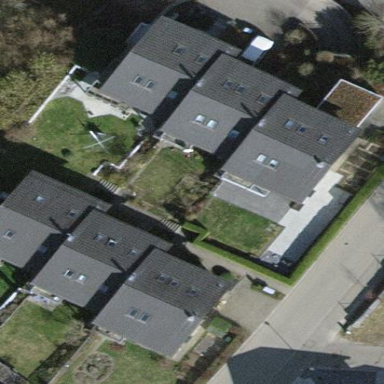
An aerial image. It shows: Terrace building.